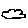
Label: cloud